Field crop: tomato
Growth stage: 1
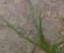
Species: cyperus